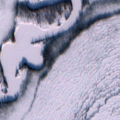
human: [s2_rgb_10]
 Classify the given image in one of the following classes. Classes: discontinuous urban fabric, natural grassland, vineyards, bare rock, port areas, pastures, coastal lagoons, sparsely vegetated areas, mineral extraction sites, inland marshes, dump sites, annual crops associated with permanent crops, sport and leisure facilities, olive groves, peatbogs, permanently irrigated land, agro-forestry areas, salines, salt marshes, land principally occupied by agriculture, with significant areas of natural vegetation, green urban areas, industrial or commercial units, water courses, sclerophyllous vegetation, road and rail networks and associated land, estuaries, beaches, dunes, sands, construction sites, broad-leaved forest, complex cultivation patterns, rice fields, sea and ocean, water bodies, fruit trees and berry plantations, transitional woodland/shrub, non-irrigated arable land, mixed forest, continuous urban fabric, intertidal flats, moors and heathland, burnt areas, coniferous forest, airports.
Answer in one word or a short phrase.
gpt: peatbogs, water courses